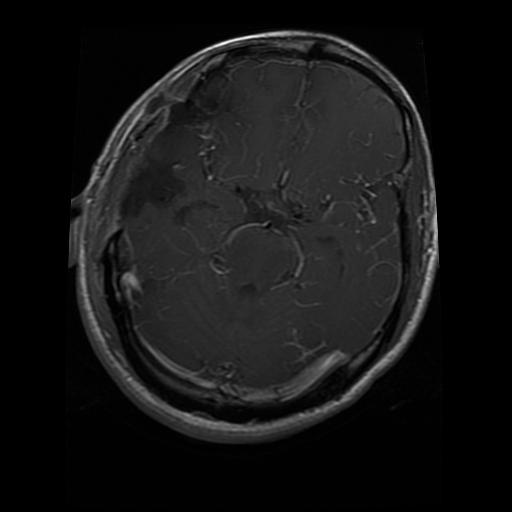
Label: glioma